Question: after updating to iOS 11.1 the .sqlite download fails. I have verified that I have the Alamofire libraries up to date (4.5.1), I have uninstalled and reinstalled using pod. I have cleaned the project and tried to debug it but I can not find the problem, only i note that the temporaryURL is nil.
My code:
'''
let parameters: Parameters = [:]
var filePath: URL?
let destination: (URL, HTTPURLResponse) -> (URL, DownloadRequest.DownloadOptions) = {
(temporaryURL, response) in
if let directoryURL = FileManager.default.urls(for: .documentDirectory, in: .userDomainMask).first, let suggestedFilename = response.suggestedFilename {
filePath = directoryURL.appendingPathComponent("\(suggestedFilename)")
return (filePath!, [.removePreviousFile, .createIntermediateDirectories])
}
return (temporaryURL, [.removePreviousFile, .createIntermediateDirectories])
}
Alamofire.download("https://s3-eu-west-1.amazonaws.com/xxx/xxx/xxx.sqlite3", method: .get, parameters: parameters, encoding: JSONEncoding.default, to: destination)
.downloadProgress { progress in
DispatchQueue.main.async
{
/.../
}
}
.validate { request, response, temporaryURL, destinationURL in
/.../
return .success
}
.response { response in
debugPrint(response)
print("Descarga finalizada");
/.../
}
'''
The .downloadProgress works fine. But when it reaches 100% the process does not continue and is waiting until it ends because of the waiting time exhausted (-1001)
The console Output with the debug:
'''
2017-11-07 12:04:28.422333+0100 Target[673:215766] Task <26F62B6A-FEB4-4908-92C9-D3F9C9886C81>.<4> finished with error - code: -1001
Alamofire.DefaultDownloadResponse(request: Optional(https://s3-eu-west-1.amazonaws.com/xxx/xxx/xxx.sqlite3), response: Optional(<NSHTTPURLResponse: 0x1c0235220> { URL: https://s3-eu-west-1.amazonaws.com/xxx/xxx/xxx.sqlite3 } { Status Code: 200, Headers {
"Accept-Ranges" = (
bytes
);
"Content-Length" = (
28086272
);
"Content-Type" = (
"application/octet-stream"
);
Date = (
"Tue, 07 Nov 2017 11:02:52 GMT"
);
Etag = (
""xxxxxxxxxxxxxxxxx""
);
"Last-Modified" = (
"Tue, 07 Nov 2017 01:44:00 GMT"
);
Server = (
AmazonS3
);
"x-amz-id-12" = (
"LiCdsdasdasfsdfdsffgsfdsw3o+npOhfUVLdZ/KlTWgLXdPNPU8iYnZIkeGoRvBkLbKwFFY="
);
"x-amz-request-id" = (
9CD8D133234DB
);
} }), temporaryURL: nil, destinationURL: nil, resumeData: Optional(7043 bytes), error: Optional(Error Domain=NSURLErrorDomain Code=-1001 "Se ha agotado el tiempo de espera." UserInfo={_kCFStreamErrorCodeKey=-2102, NSURLSessionDownloadTaskResumeData=<CFData 0x1c0649390 [0x1b1491310]>{length = 7043, capacity = 16384, bytes = 0x3c3f786d6c2076657273696f6e3d2231 ... 2f706c6973743e0a}, NSUnderlyingError=0x1c0649e10 {Error Domain=kCFErrorDomainCFNetwork Code=-1001 "(null)" UserInfo={_kCFStreamErrorCodeKey=-2102, _kCFStreamErrorDomainKey=4}}, NSLocalizedDescription=Se ha agotado el tiempo de espera., NSErrorFailingURLStringKey=https://s3-eu-west-1.amazonaws.com/xxx/xxx/xxx.sqlite3, NSErrorFailingURLKey=https://s3-eu-west-1.amazonaws.com/xxx/xxx/xxx.sqlite3, _kCFStreamErrorDomainKey=4}), timeline: Timeline: { "Request Start Time": 531745370.759, "Initial Response Time": 531745371.441, "Request Completed Time": 531745468.447, "Serialization Completed Time": 531745468.450, "Latency": 0.682 secs, "Request Duration": 97.688 secs, "Serialization Duration": 0.003 secs, "Total Duration": 97.691 secs }, _metrics: Optional((Task Interval) <_NSConcreteDateInterval: 0x1c003f5c0> (Start Date) 2017-11-07 11:02:50 +0000 + (Duration) 97.667806 seconds = (End Date) 2017-11-07 11:04:28 +0000
(Redirect Count) 0
(Transaction Metrics) (Request) <NSURLRequest: 0x1c00019d0> { URL: https://s3-eu-west-1.amazonaws.com/xxx/xxx/xxx.sqlite3, Method GET, Headers {
Accept = (
"*/*"
);
"Accept-Encoding" = (
"gzip;q=1.0, compress;q=0.5"
);
"Accept-Language" = (
"es-ES;q=1.0, fr-ES;q=0.9, en-ES;q=0.8"
);
Connection = (
"keep-alive"
);
"Content-Type" = (
"application/json"
);
Host = (
"s3-eu-west-1.amazonaws.com"
);
"User-Agent" = (
"Targer/1.7 (com.xxxxx.xxxxx; build:156; iOS 11.1.0) Alamofire/4.5.1"
);
} }
(Response) <NSHTTPURLResponse: 0x1c0030ae0> { URL: https://s3-eu-west-1.amazonaws.com/xxx/xxx/xxx.sqlite3 } { Status Code: 200, Headers {
"Accept-Ranges" = (
bytes
);
"Content-Length" = (
28086272
);
"Content-Type" = (
"application/octet-stream"
);
Date = (
"Tue, 07 Nov 2017 11:02:52 GMT"
);
Etag = (
""6c9de7be53a1cdfser61ca7fa1a4""
);
"Last-Modified" = (
"Tue, 07 Nov 2017 01:44:00 GMT"
);
Server = (
AmazonS3
);
"x-amz-id-2" = (
"LiCk24ajVvge+qcds5hgfbgdfxgnhFOhfUVLdZ/KlTWgLXdPNPU8iYnZIkeGoRvBkLbKwFFY="
);
"x-amz-request-id" = (
9CD8SDHD7B81DB
);
} }
(Fetch Start) 2017-11-07 11:02:50 +0000
(Domain Lookup Start) 2017-11-07 11:02:50 +0000
(Domain Lookup End) 2017-11-07 11:02:50 +0000
(Connect Start) 2017-11-07 11:02:50 +0000
(Secure Connection Start) 2017-11-07 11:02:50 +0000
(Secure Connection End) 2017-11-07 11:02:51 +0000
(Connect End) 2017-11-07 11:02:51 +0000
(Request Start) 2017-11-07 11:02:51 +0000
(Request End) 2017-11-07 11:02:51 +0000
(Response Start) 2017-11-07 11:02:51 +0000
(Response End) 2017-11-07 11:03:27 +0000
(Protocol Name) http/1.1
(Proxy Connection) NO
(Reused Connection) NO
(Fetch Type) Network Load
))
Descarga finalizada
'''
However, the file has been downloaded to the path:

I have changed the destination of the file using a simpler version like:
'''
let destination = DownloadRequest.suggestedDownloadDestination(for: .documentDirectory)
'''
But the problem is the same.
With iOS 10.3 works perfectly.
I appreciate any help, thx.
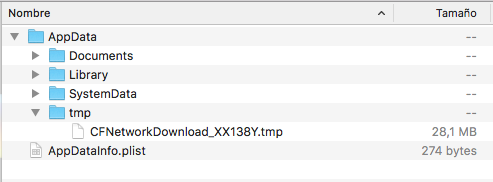
Answer: I have solved it by removing the additional parameters from:
'''
Alamofire.download("https://s3-eu-west-1.amazonaws.com/xxx/xxx/xxx.sqlite3", method: .get, parameters: parameters, encoding: JSONEncoding.default, to: destination)
'''
To:
'''
Alamofire.download("https://s3-eu-west-1.amazonaws.com/xxx/xxx/xxx.sqlite3", to: destination)
'''
I'm not sure what's wrong but that's how it works